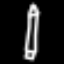
Label: pencil